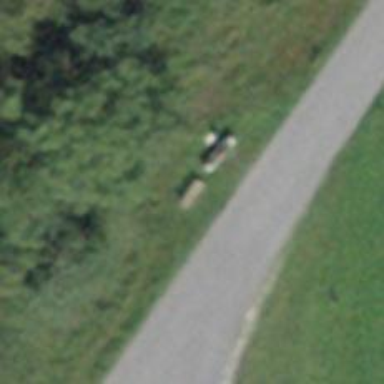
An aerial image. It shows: Brown bench in the vicinity.